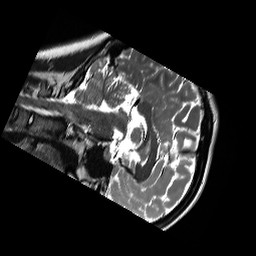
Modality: T2w
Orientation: sagittal
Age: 22
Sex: female